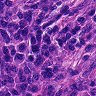
Metastatic tissue present: yes